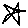
Label: star